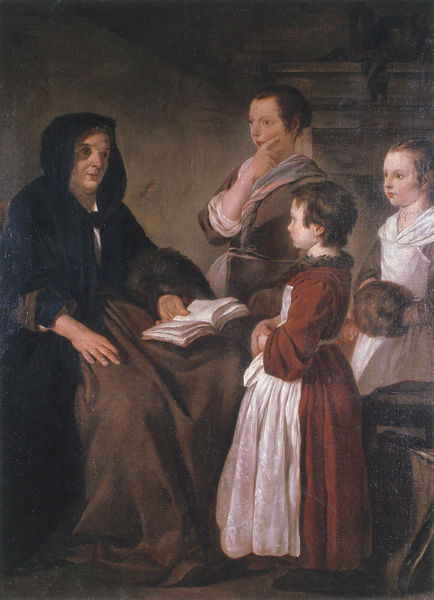
Titel: Die Schulmeisterin
Künstler: Jean-Baptiste-Marie Pierre
Institution: Auxerre, Musée d`Art et d`Histoire
Schlagwörter: blau, gemälde, umhang, weiß, mädchen, braun, frau, haar, kleid, kleider, schwarz, rot, tuch, rock, alt, jung, geschichte, pelz, bild, haare, drei, familie, kind, mutter, tochter, renaissance, bauern, kamin, kinder, schürze, lesen, robe, stube, buch, denken, kälte, bürger, muff, märchen, bürgerlich, trachten, lesend, lernen, oma, sohn, vorlesen, bäuerlich, großmutter, tocher, zuhören, zuhause, erzählen, daheim, ließt, weisse schürze, brauner rock